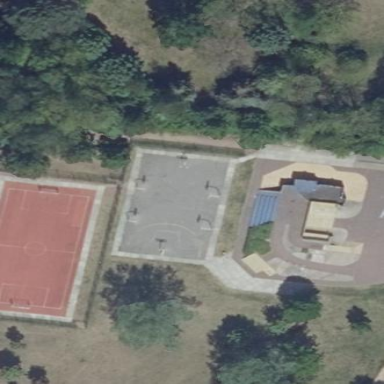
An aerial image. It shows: Basketball court in the leisure land pitch.